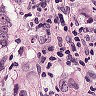
Metastatic tissue present: yes